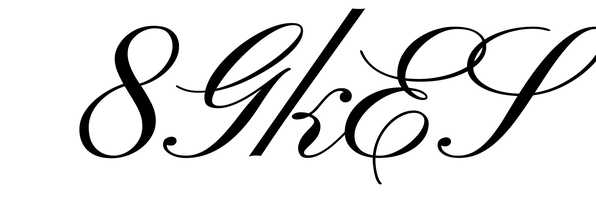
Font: PinyonScript-Regular